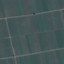
Land use / land cover: PermanentCrop